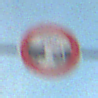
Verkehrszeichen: VerbotUnterschreitenMindestabstand
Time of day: SunriseSunset
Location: Outdoor (Suburban)
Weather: PartlyCloudy
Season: NotSpecified
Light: Natural